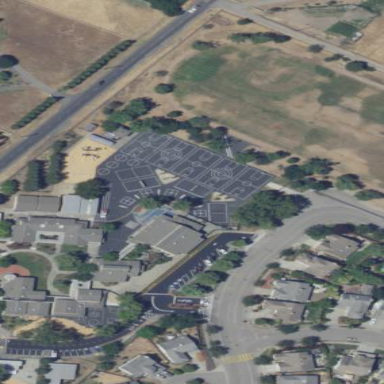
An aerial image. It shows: Elementary school.